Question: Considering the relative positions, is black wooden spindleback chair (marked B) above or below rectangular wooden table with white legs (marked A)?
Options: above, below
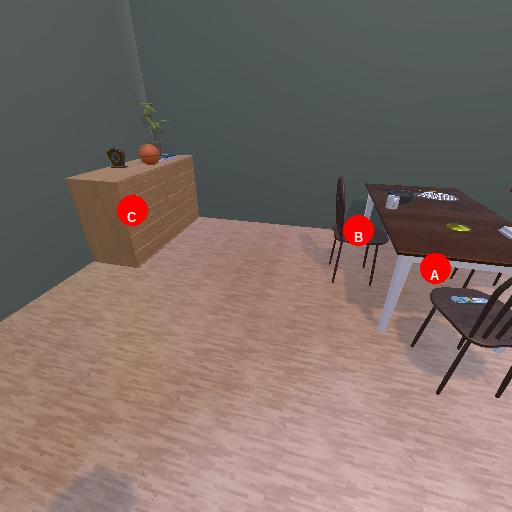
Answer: above